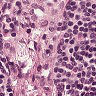
Metastatic tissue present: no